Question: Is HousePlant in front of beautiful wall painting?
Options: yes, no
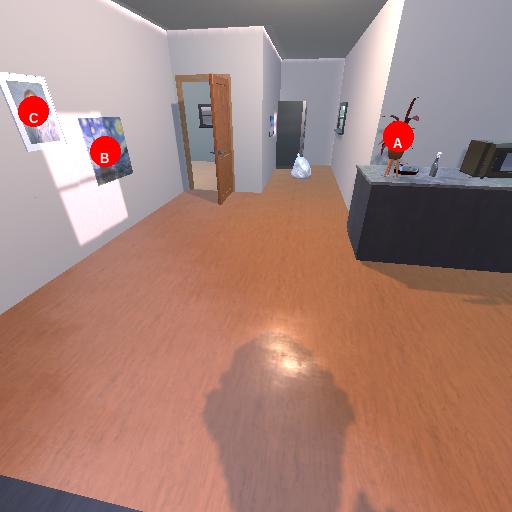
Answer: yes